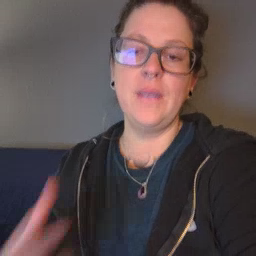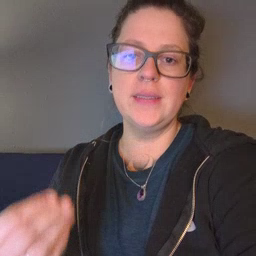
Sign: wet